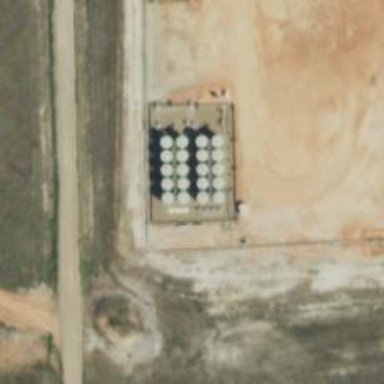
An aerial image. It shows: Storage tank that is man-made.